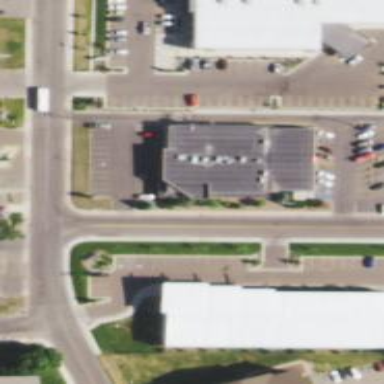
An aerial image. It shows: Fitness centre on leisure land.